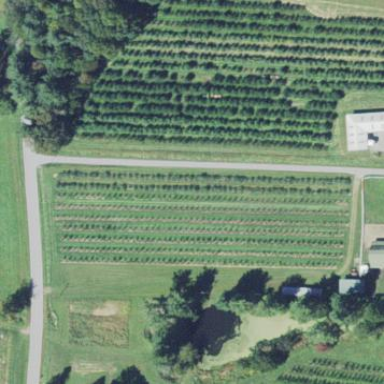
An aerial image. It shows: Orchard.